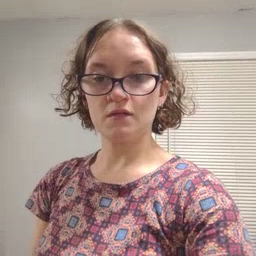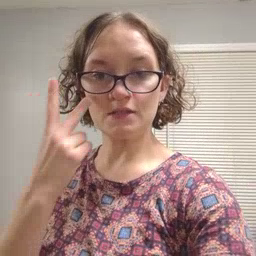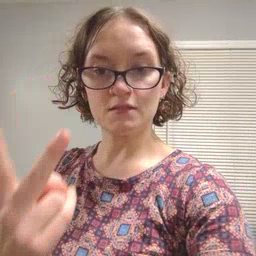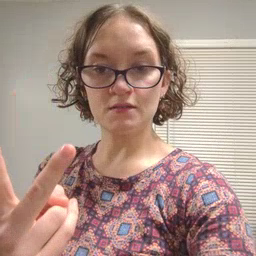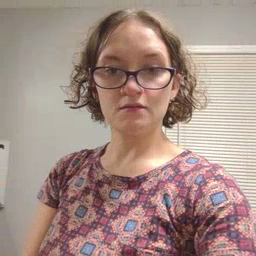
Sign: see